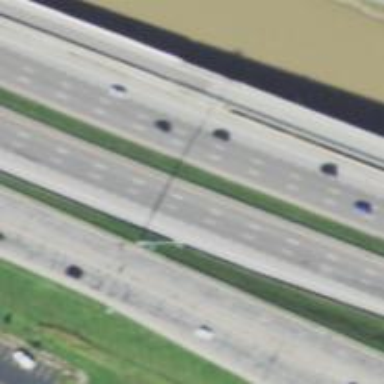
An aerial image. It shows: Asphalt motorway.